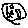
Label: moon